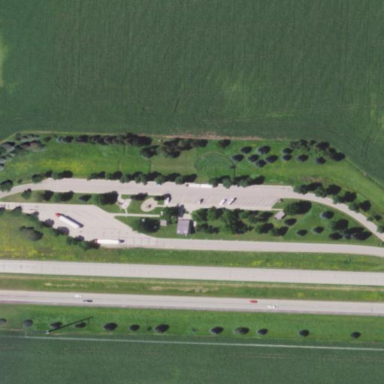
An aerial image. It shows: Rest area on the road.